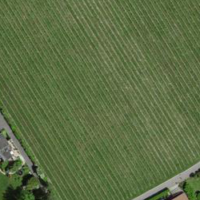
EUNIS habitat code: 52
Species observed at this site:
Prunus lusitanica